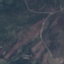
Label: HerbaceousVegetation